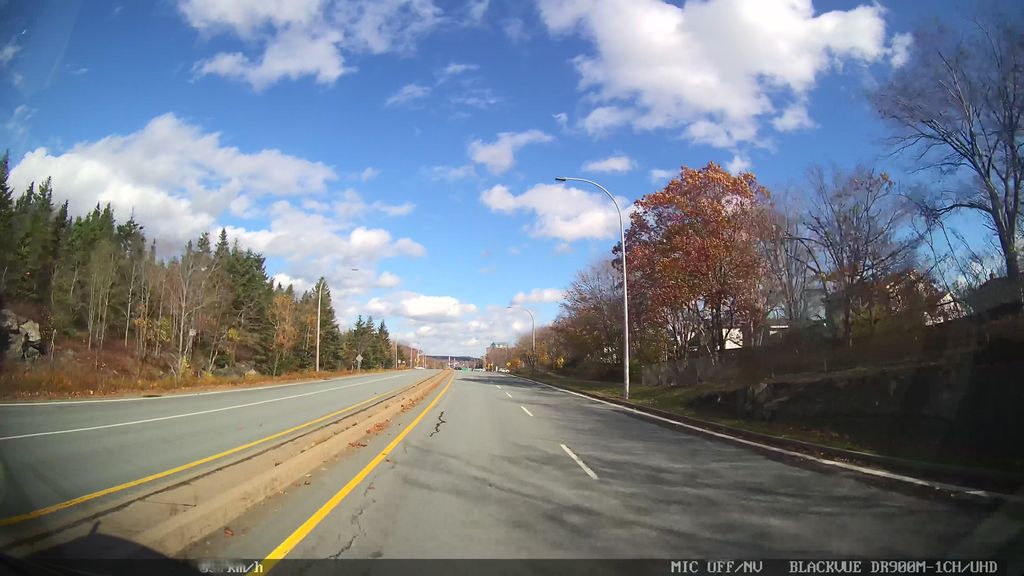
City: halifax